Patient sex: M
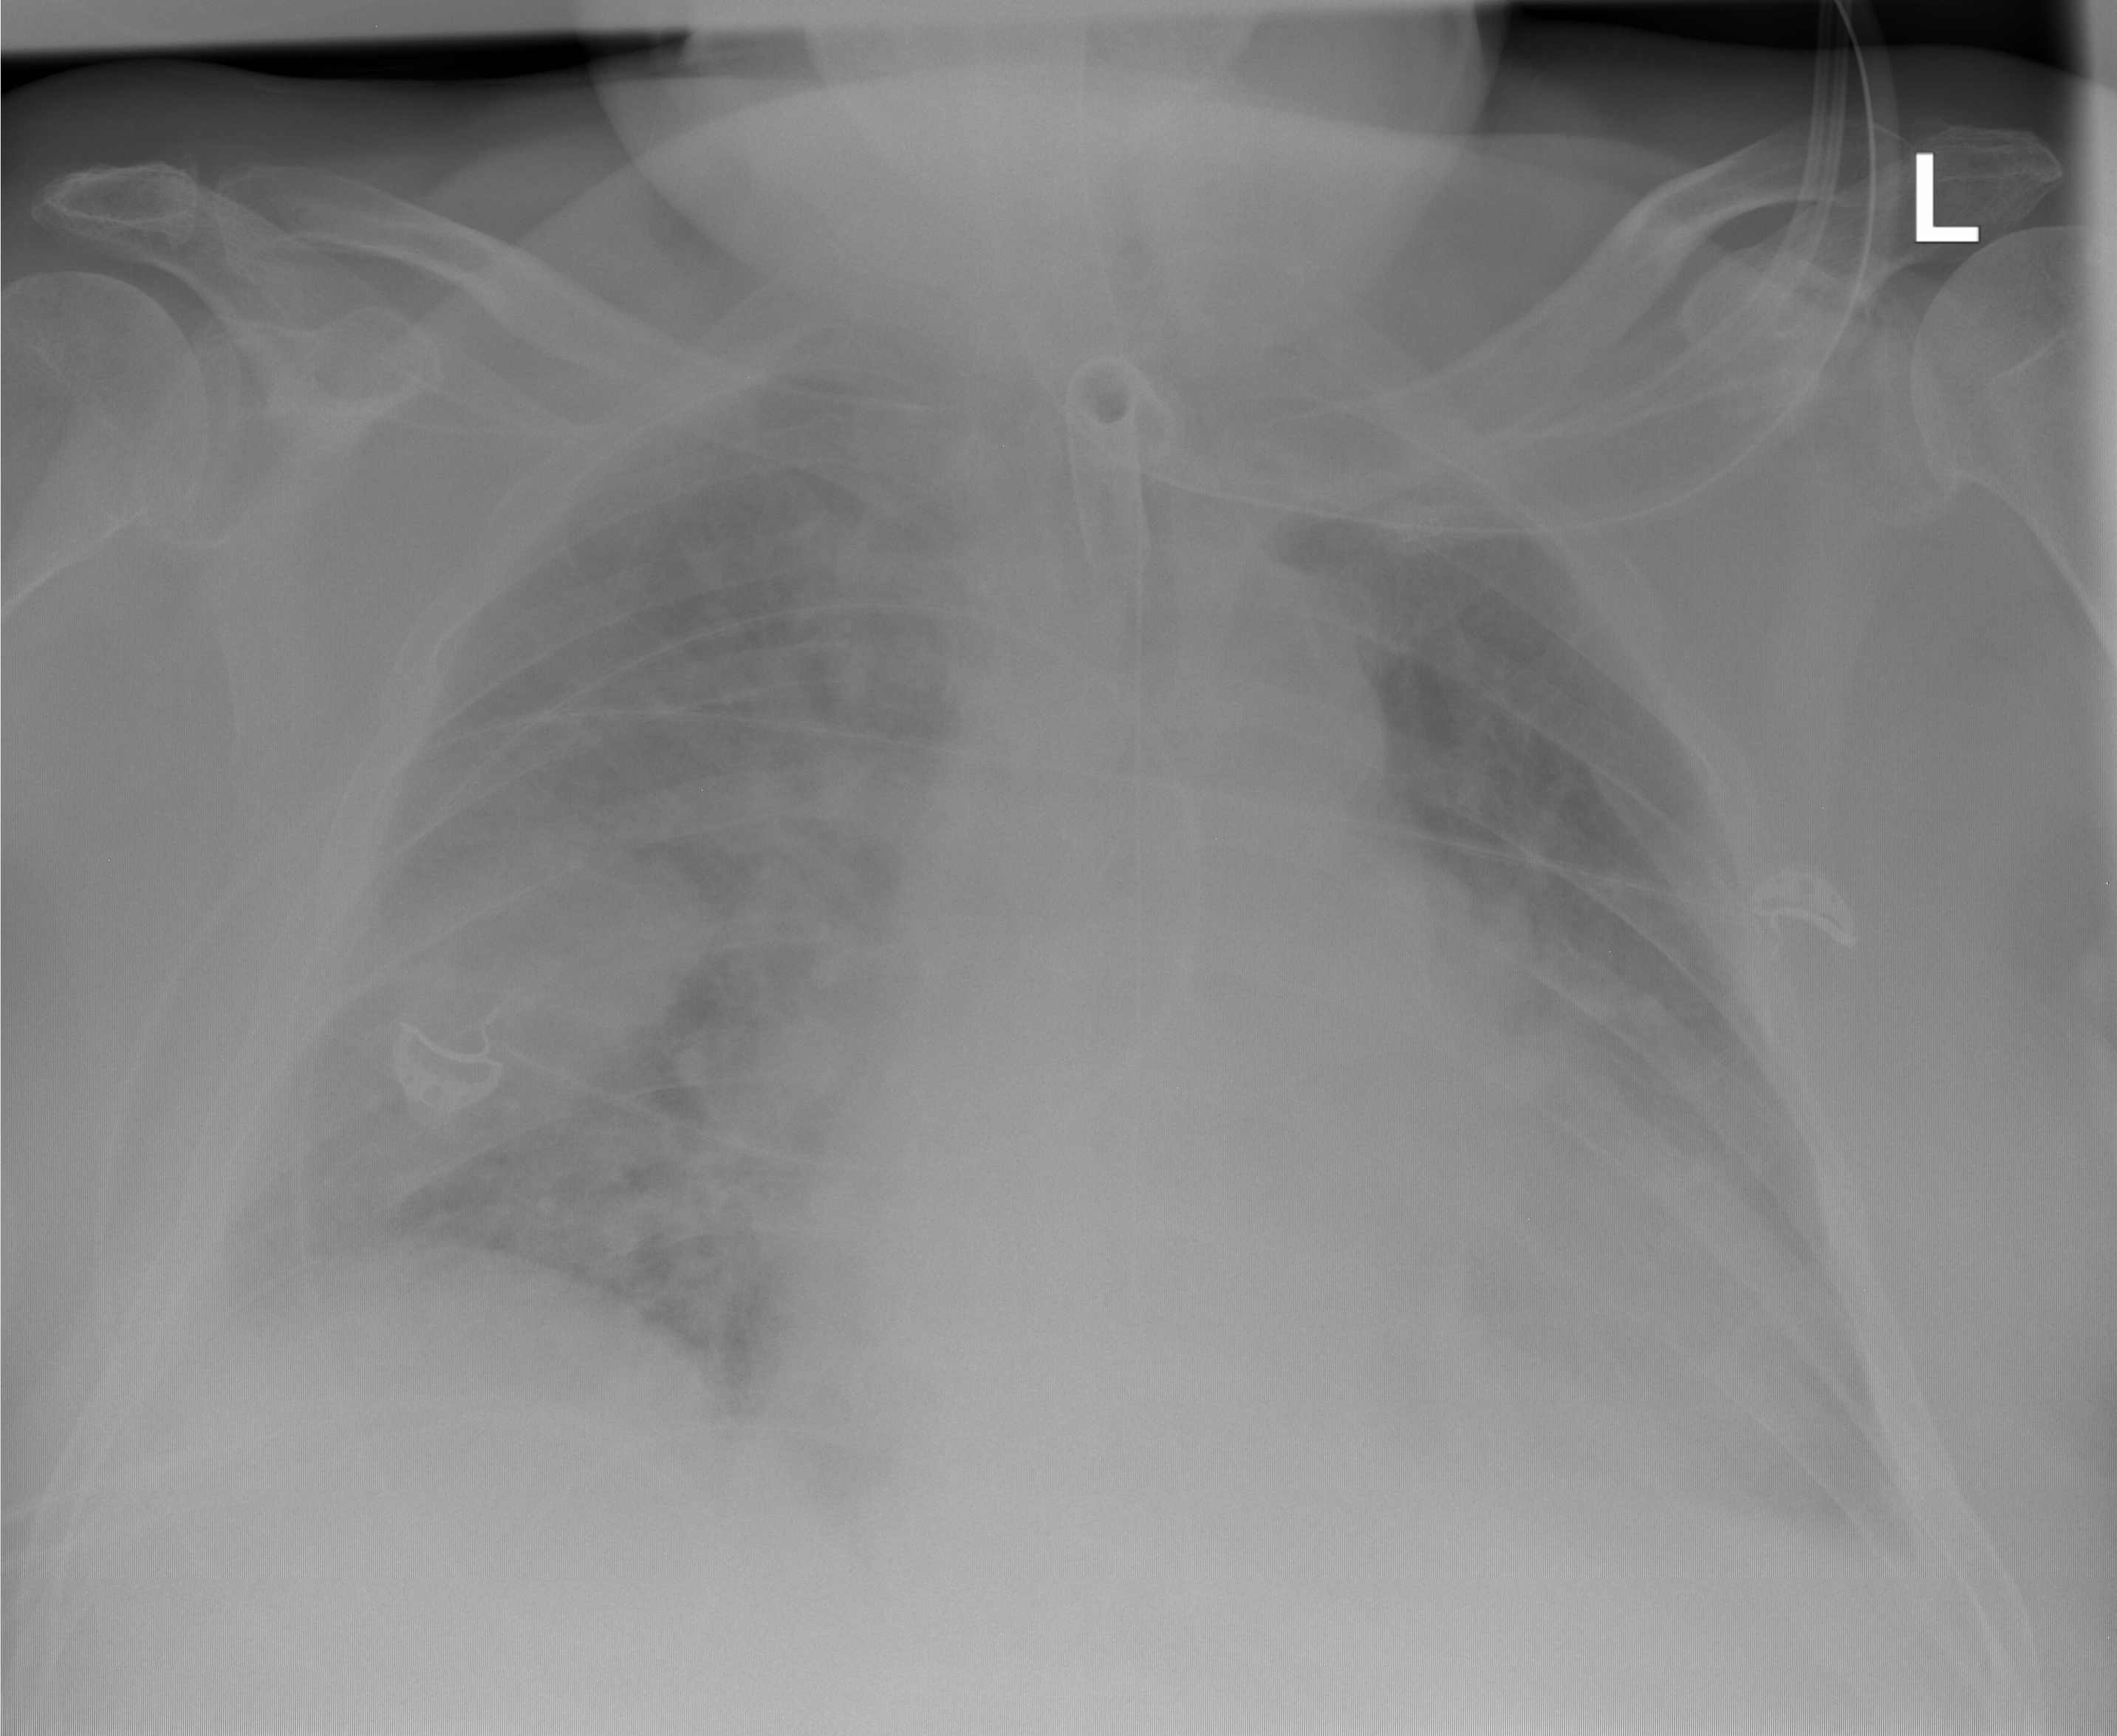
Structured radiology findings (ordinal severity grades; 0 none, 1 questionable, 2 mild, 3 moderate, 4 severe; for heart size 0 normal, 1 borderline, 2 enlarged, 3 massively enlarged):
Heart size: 3
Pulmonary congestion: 3
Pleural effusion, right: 2
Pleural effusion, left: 2
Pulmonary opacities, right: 2
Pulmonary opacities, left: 0
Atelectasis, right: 2
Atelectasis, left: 1